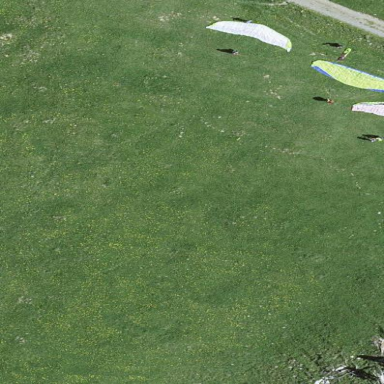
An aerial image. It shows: Grassy pitch for leisure land.